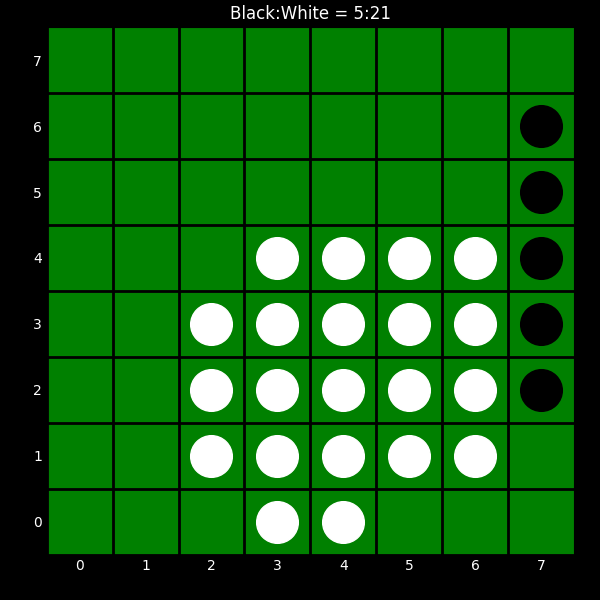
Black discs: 5
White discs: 21